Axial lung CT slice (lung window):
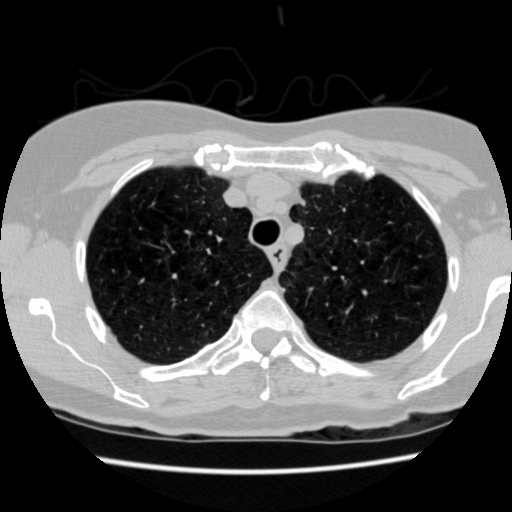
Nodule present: no